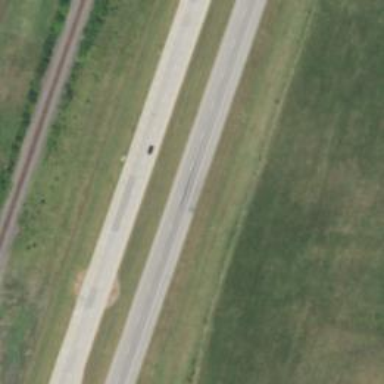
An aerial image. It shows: Trunk highway.